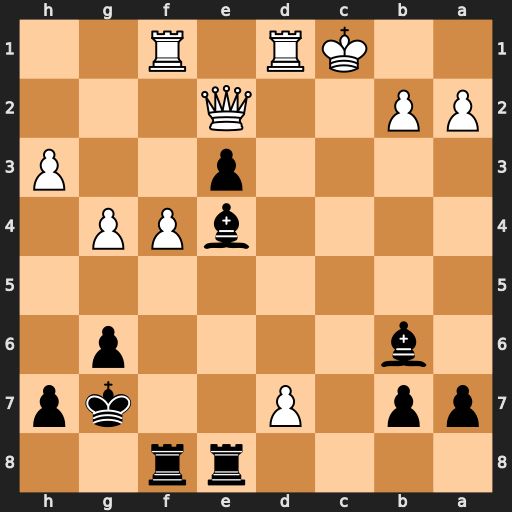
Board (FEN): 4rr2/pp1P2kp/1b4p1/8/4bPP1/4p2P/PP2Q3/2KR1R2
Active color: b
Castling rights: -
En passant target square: -
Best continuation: Rc8+ dxc8=Q Rxc8+